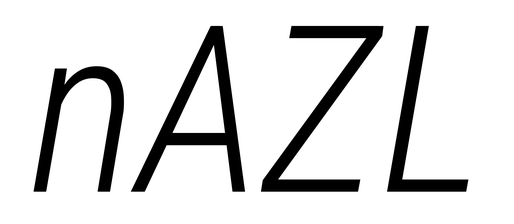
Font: Roboto-Italic_Condensed_Light_Italic